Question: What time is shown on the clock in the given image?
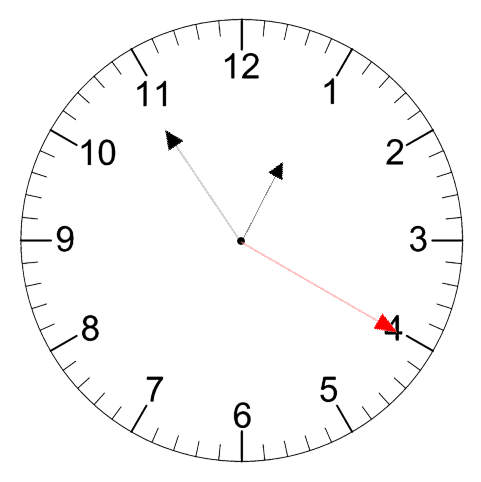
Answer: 12:54:20